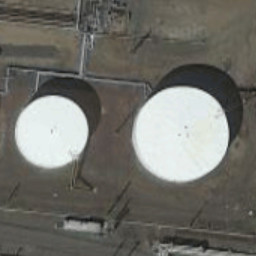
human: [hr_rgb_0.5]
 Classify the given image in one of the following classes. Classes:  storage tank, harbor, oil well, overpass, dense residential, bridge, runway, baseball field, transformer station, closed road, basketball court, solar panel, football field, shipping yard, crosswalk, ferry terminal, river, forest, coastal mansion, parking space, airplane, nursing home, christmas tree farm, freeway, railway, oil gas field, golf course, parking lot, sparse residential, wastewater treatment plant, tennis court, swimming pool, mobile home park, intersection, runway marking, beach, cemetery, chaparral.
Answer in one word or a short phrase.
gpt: storage tank